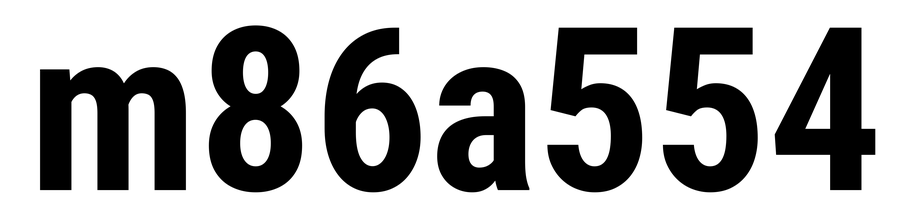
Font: Roboto_Condensed_Bold